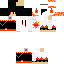
A female human skin with dark skin, wearing brown long hair dressed in a red hoodie and black pants, featuring a closed mouth.